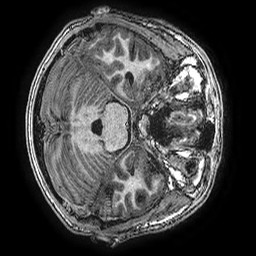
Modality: T1w
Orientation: axial
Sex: male
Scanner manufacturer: ge
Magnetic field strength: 3 T
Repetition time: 0.00766 s
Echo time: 0.003476 s